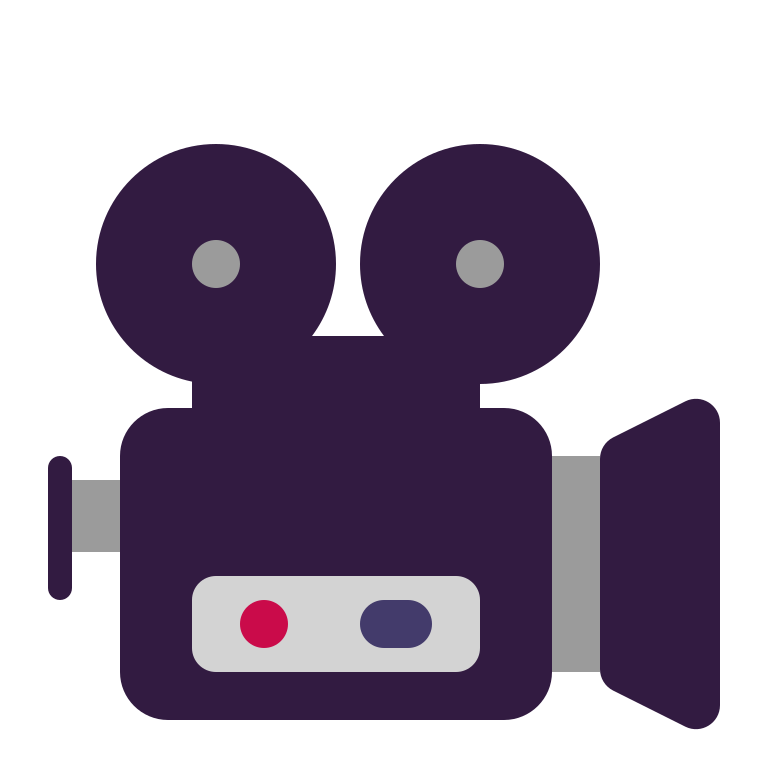
movie camera flat